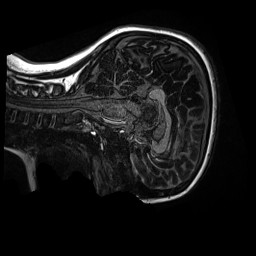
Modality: MP2RAGE
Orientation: sagittal
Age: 11
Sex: female
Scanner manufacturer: siemens
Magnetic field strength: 3 T
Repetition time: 4 s
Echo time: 0.00303 s